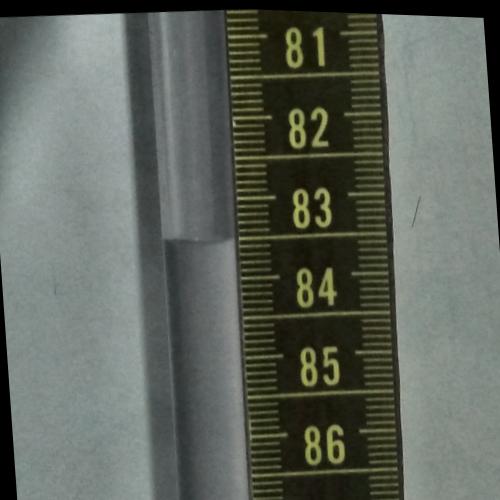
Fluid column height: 83.5 cm